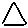
Label: triangle